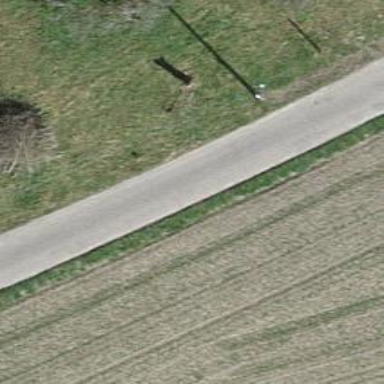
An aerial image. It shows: Minor power line.